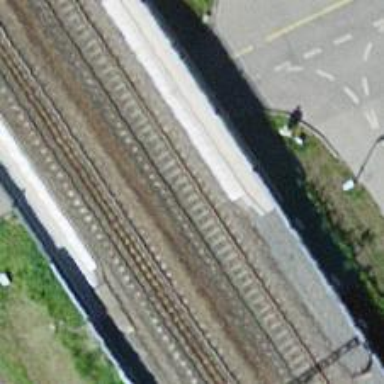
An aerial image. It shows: Single-track railway bridge with contact lines for electrification.